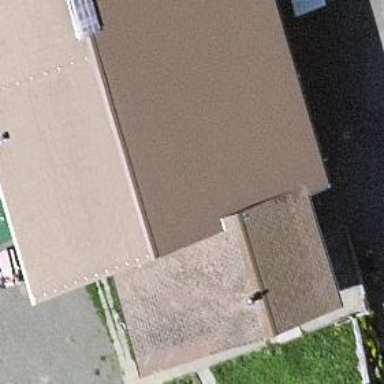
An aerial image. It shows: Restaurant.